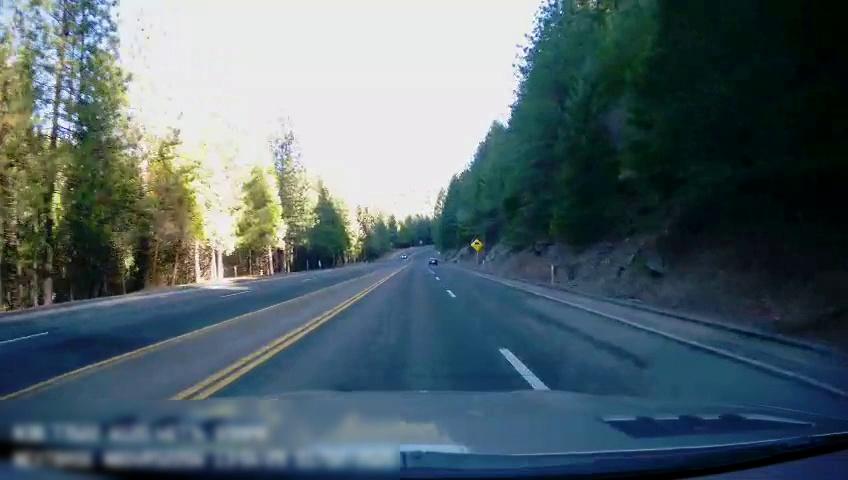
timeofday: Day
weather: Sunny
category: Drivable Space
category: Lanes | Opposite Lane
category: Lanes | Alternate Lane
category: Lanes | Current Lane
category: Lanes | Opposite Lane
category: Lanes | Current Lane
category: Lanes | Alternate Lane
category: Lanes | Opposite Lane
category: Traffic | Signs